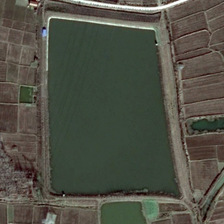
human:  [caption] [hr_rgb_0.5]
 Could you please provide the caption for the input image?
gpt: many pieces of farmlands are around a rectangular pond .

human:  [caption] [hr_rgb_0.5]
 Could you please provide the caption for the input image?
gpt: the shape of the pond is rectangle .

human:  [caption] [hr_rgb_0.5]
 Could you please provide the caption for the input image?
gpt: many pieces of farmlands are around a rectangular pond .

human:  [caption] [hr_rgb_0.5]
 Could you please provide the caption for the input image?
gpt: the shape of the pond is rectangle .

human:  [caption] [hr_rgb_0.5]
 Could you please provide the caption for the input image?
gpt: many pieces of farmlands are around a rectangular pond .